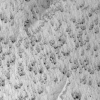
Atmospheric dust classification: not_dusty